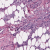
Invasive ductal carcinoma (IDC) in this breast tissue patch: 1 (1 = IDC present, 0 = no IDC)